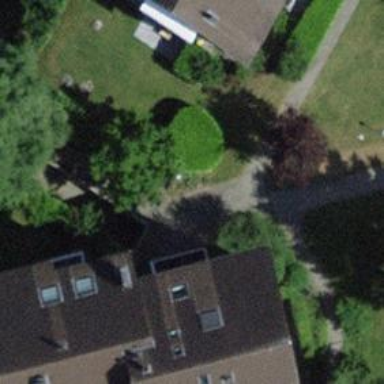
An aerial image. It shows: Path made of paving stones.